Question: Imagine I have the following table:

What I search is:
'''
select count(id) where "colX is never 20 AND colY is never 31"
'''
Expected result:
'''
3 (= id numbers 5,7,8)
'''
And
'''
select count(id) where "colX contains (at least once) 20 AND colY contains (at least once) 31"
'''
Expected result:
'''
1 (= id number 2)
'''
I appreciate any help
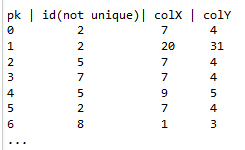
Answer: This is an example of a "sets-within-sets" subquery. The best approach is to use aggregation with a 'having' clause, because it is the most general approach. This produces the list of such ids:
'''
select id
from t
group by id
having SUM(case when colX = 20 then 1 else 0 end) = 0 and -- colX is never 20
SUM(case when colY = 31 then 1 else 0 end) = 0 -- colY is never 31
'''
You can count the number using a subquery:
'''
select count(*)
from (select id
from t
group by id
having SUM(case when colX = 20 then 1 else 0 end) = 0 and -- colX is never 20
SUM(case when colY = 31 then 1 else 0 end) = 0 -- colY is never 31
) s
'''
For the second case, you would have:
'''
select count(*)
from (select id
from t
group by id
having SUM(case when colX = 20 then 1 else 0 end) > 0 and -- colX has at least one 20
SUM(case when colY = 31 then 1 else 0 end) > 0 -- colY has at least one 31
) s
'''